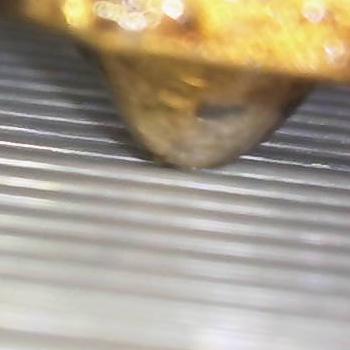
Flow rate: 100%